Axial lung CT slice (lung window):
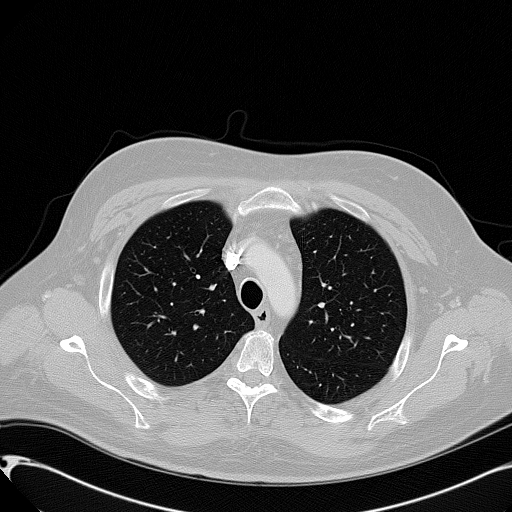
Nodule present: no